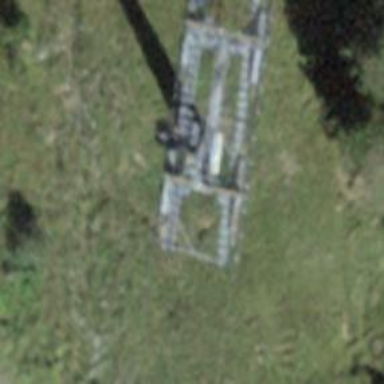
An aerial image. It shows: Pylon for aerialway.